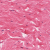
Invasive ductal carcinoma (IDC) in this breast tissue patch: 0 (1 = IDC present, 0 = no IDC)